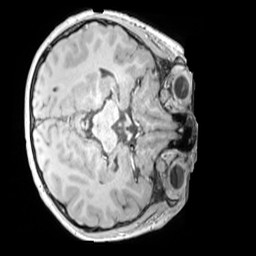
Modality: MP2RAGE
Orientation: axial
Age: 9
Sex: male
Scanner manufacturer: siemens
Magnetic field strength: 3 T
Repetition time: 4 s
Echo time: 0.00303 s